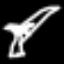
Label: palm tree